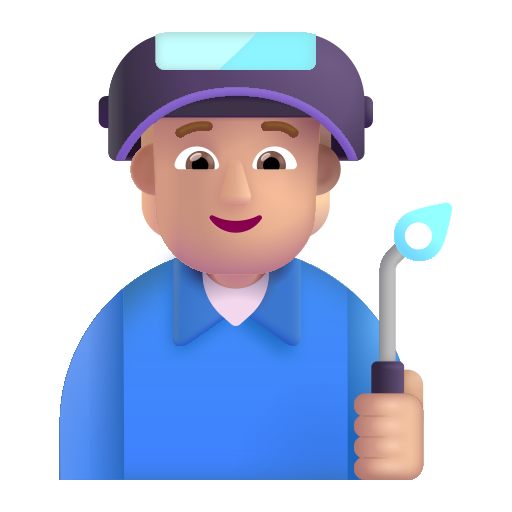
factory worker color  light